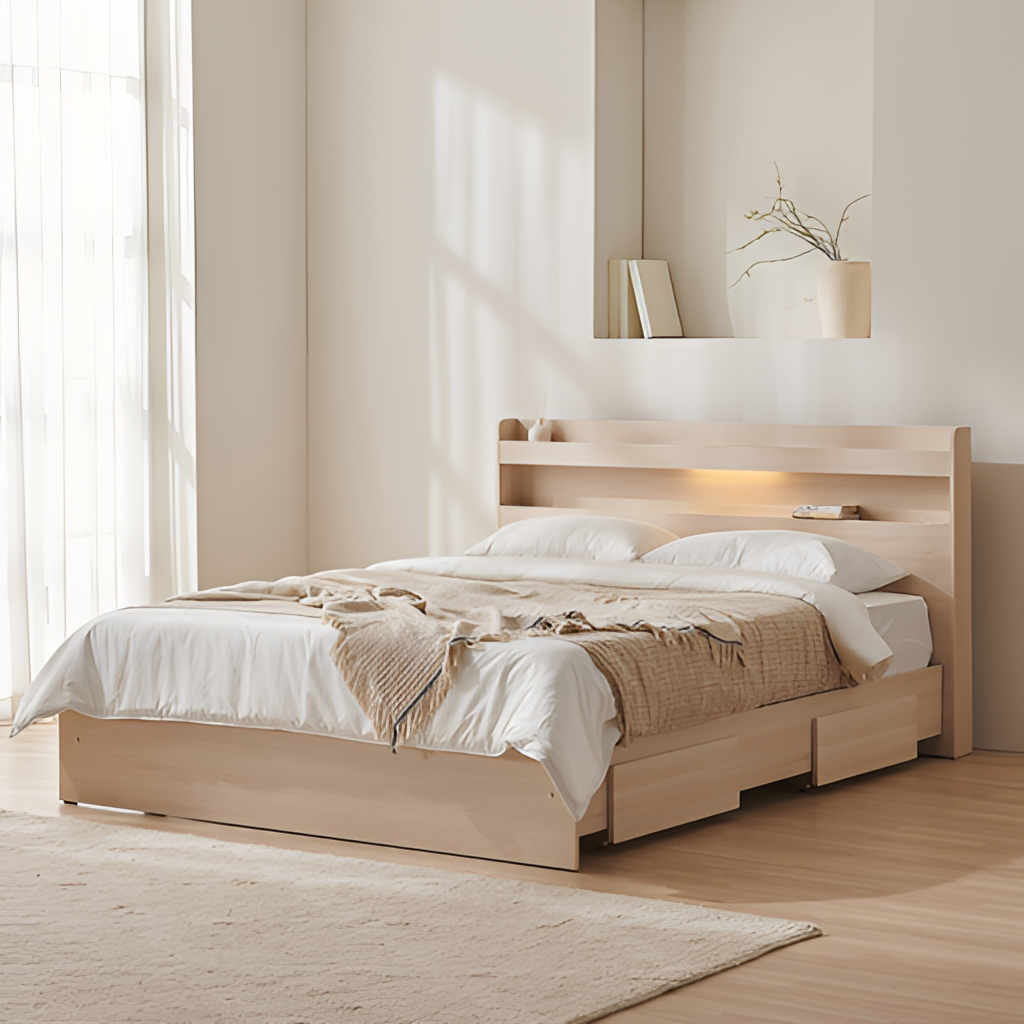
bedroom, beige wood illuminated headboard bed, paint wallpaper, with solid pattern, minimalist, beige wood flooring, with plank pattern